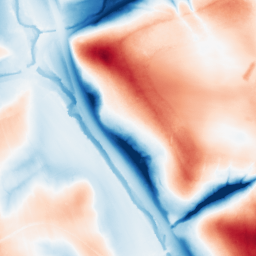
Category: trend_removal
Decomposition family: local_polynomial
Decomposition parameters: window_size: 101
degree: 3
Upsampling method: lanczos
Upsampling parameters: scale: 2
Upsampling scale: 2